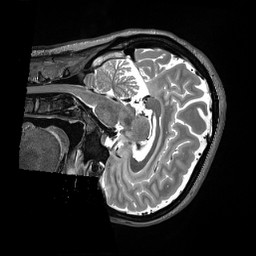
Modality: T2w
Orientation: sagittal
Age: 35
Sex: female
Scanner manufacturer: siemens
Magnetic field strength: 3 T
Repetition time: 3.2 s
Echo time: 0.563 s